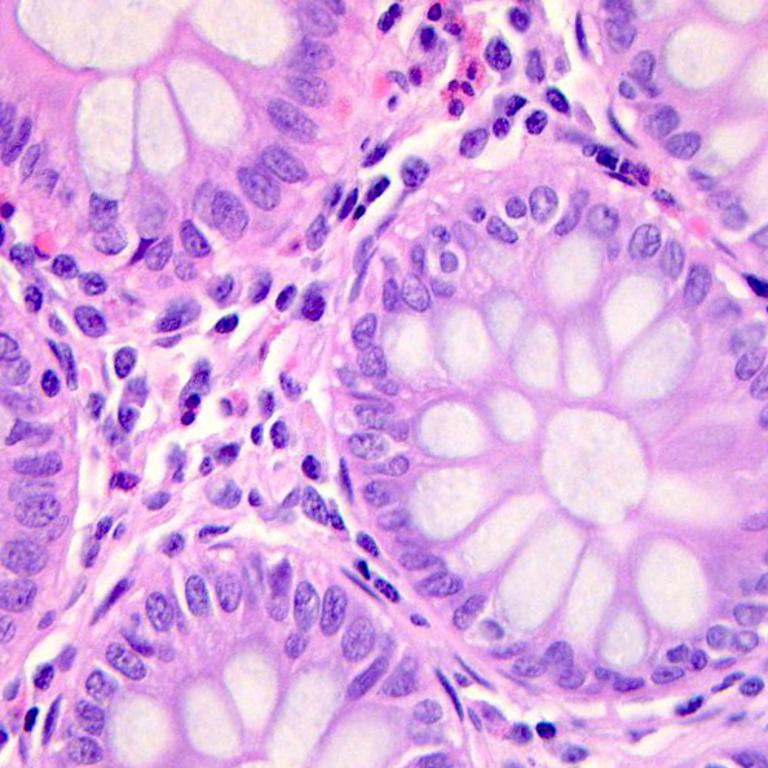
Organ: colon
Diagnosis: benign